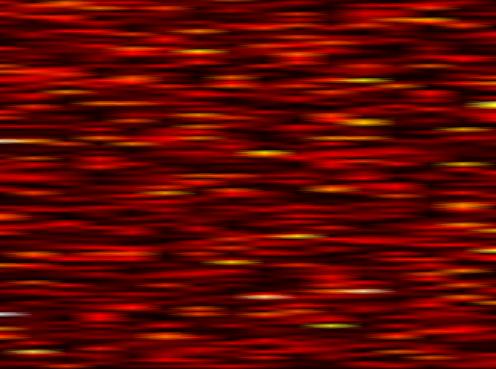
Label: OFDM